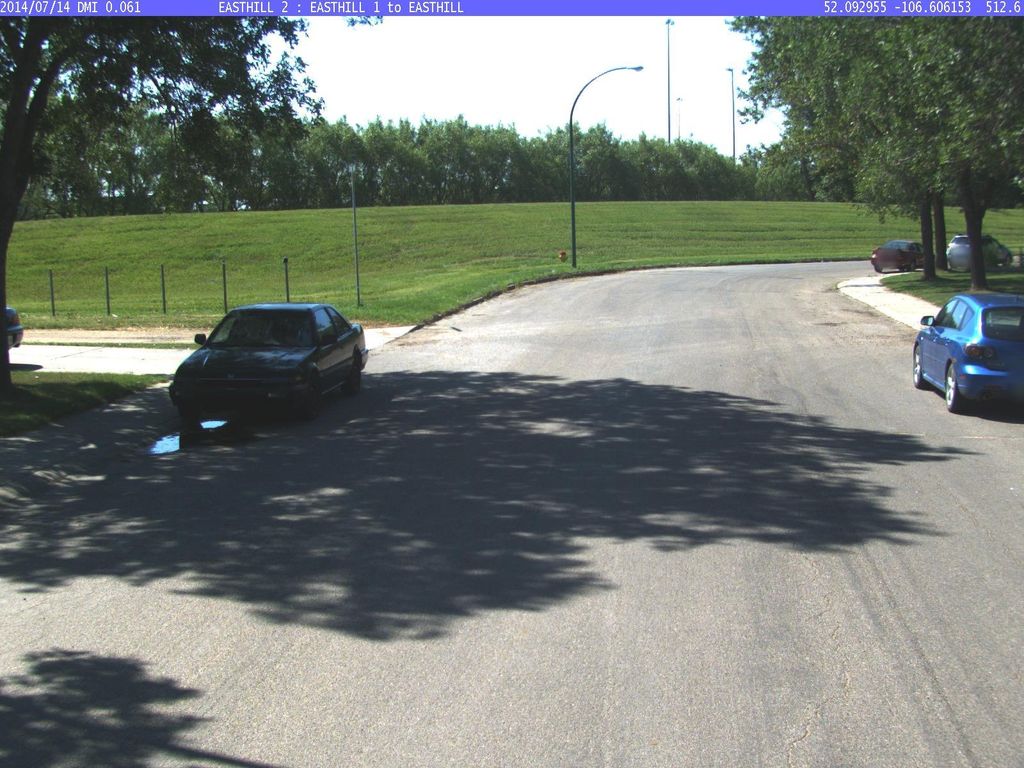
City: saskatoon